Interaction volume radius: 5 \u00c5
Interaction volume height: 10 \u00c5
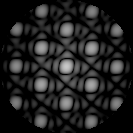
Disorder parameter: 0.04999